Field crop: maize
Growth stage: 2
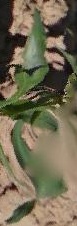
Species: maize